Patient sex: M
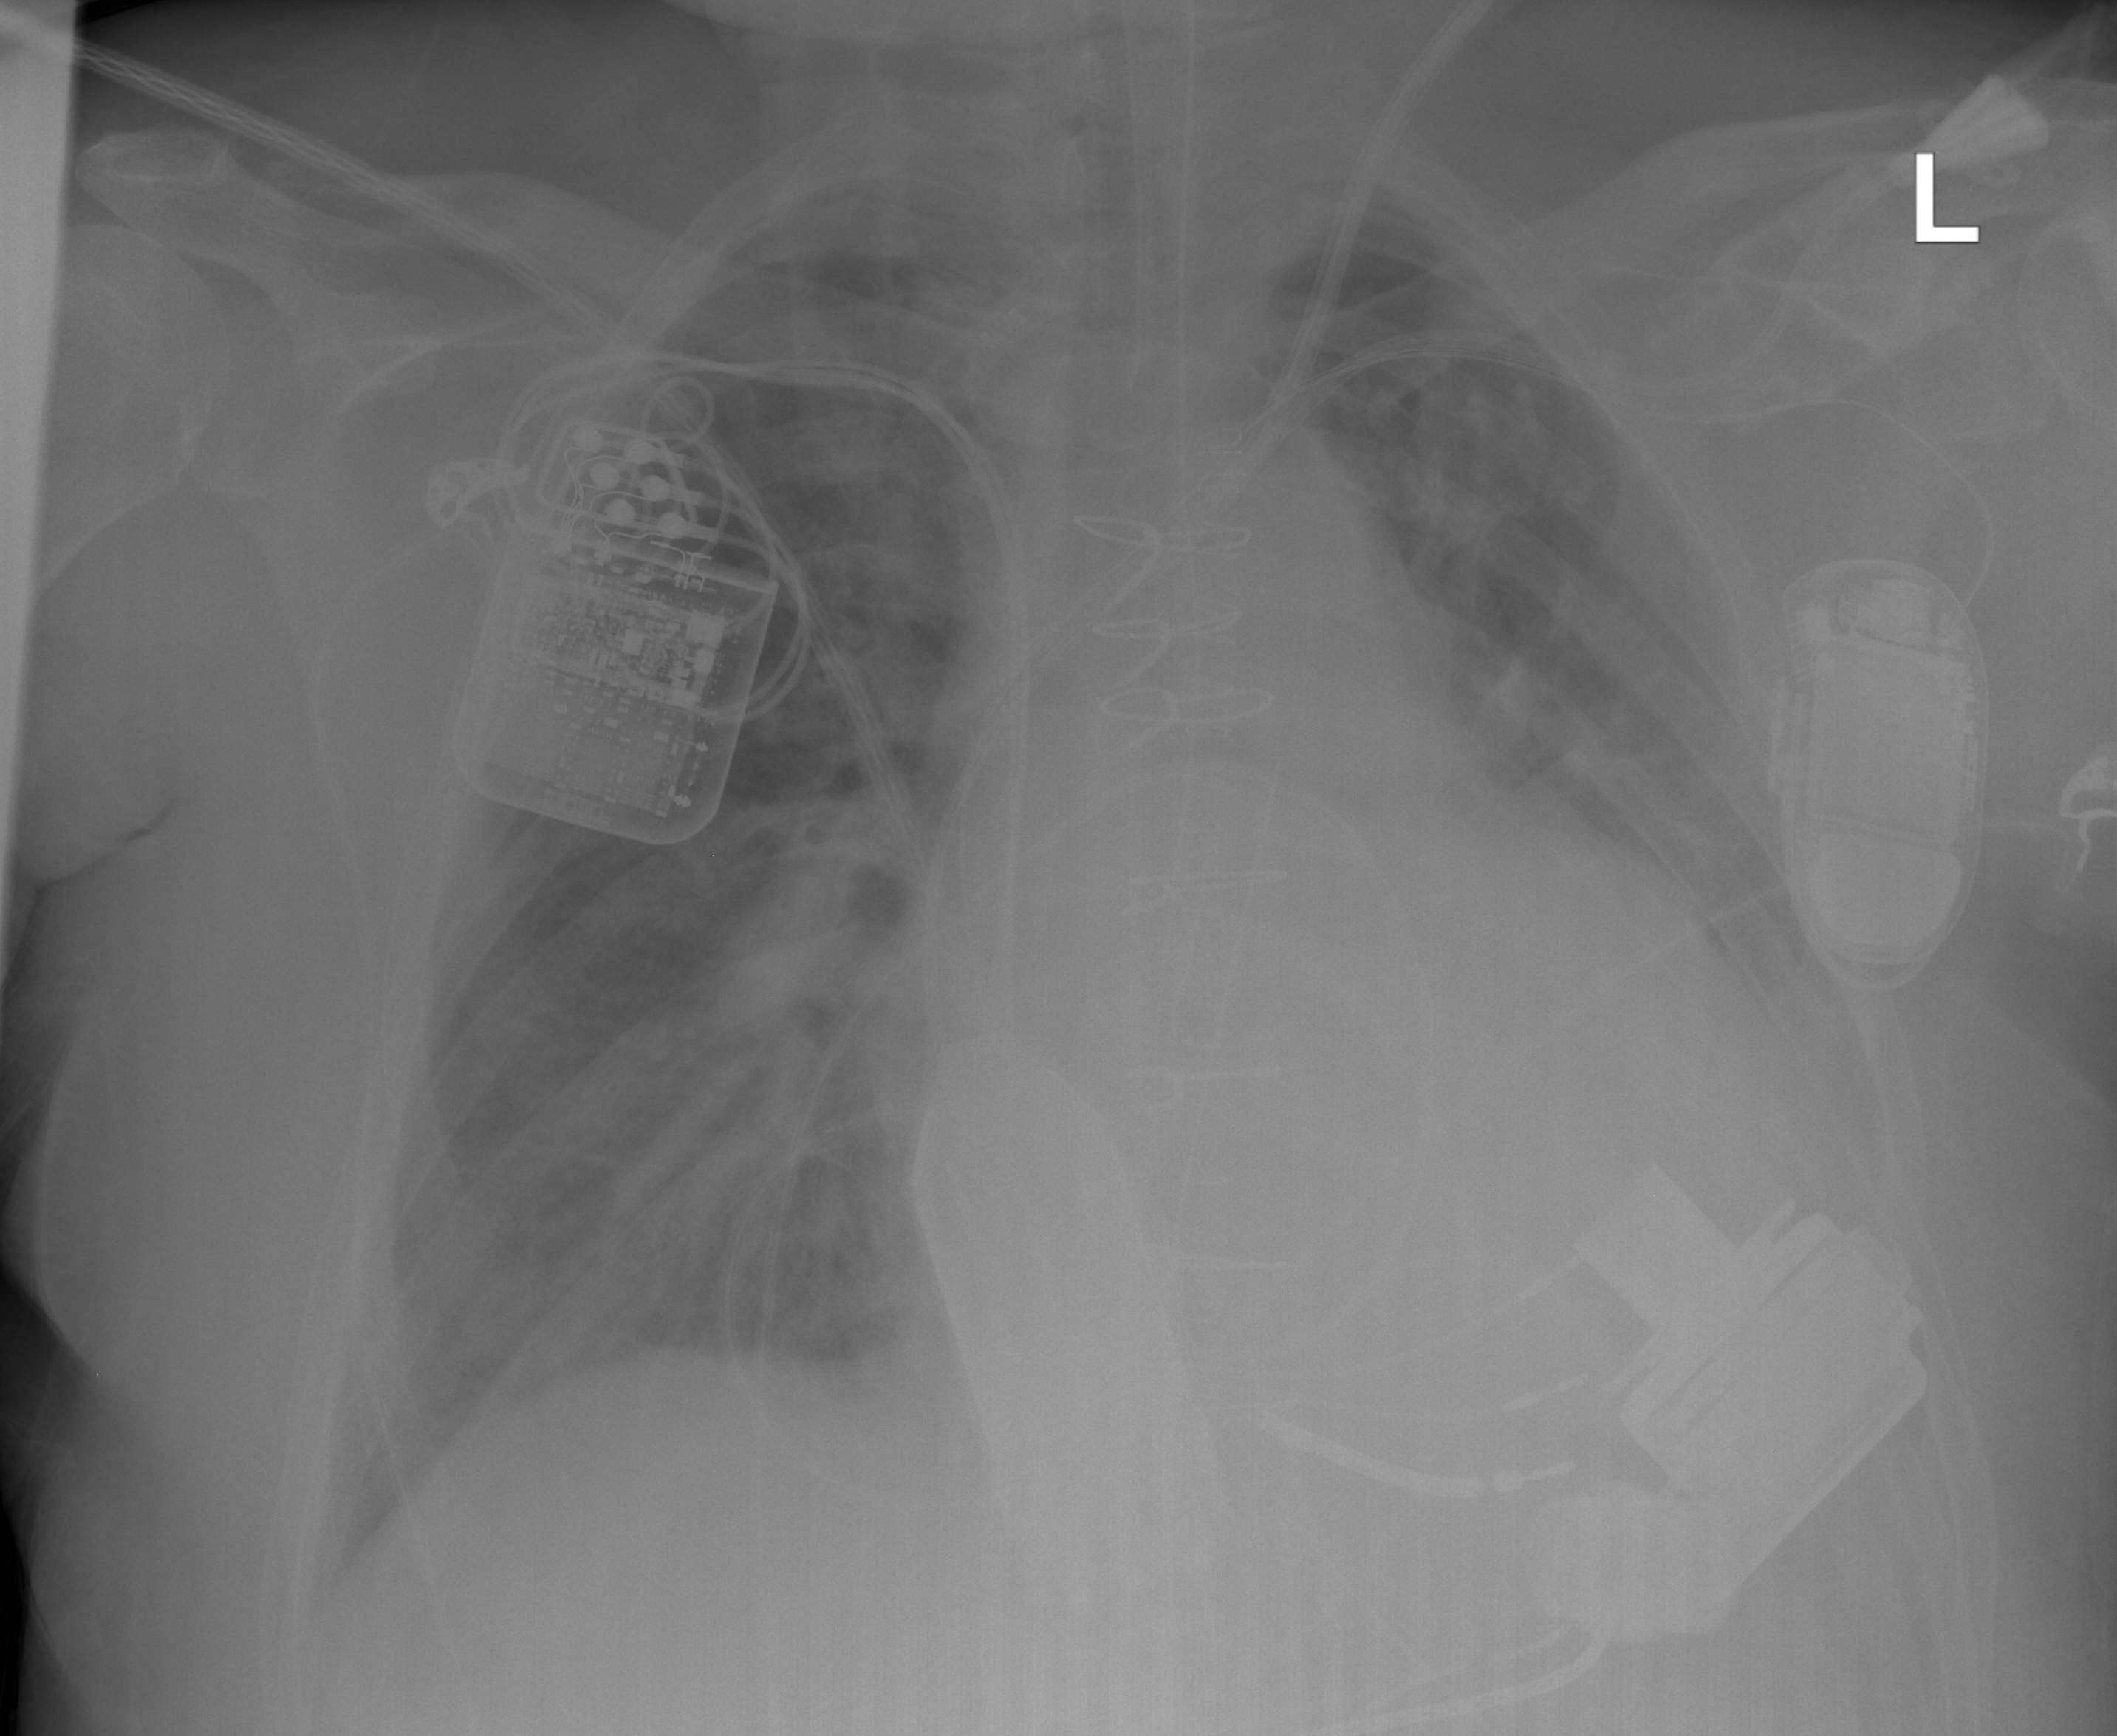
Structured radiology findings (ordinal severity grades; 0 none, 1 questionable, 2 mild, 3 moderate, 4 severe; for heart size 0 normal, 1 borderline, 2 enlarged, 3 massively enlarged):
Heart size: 3
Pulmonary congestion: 0
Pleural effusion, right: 2
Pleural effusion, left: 2
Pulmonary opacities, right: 2
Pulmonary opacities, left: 0
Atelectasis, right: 2
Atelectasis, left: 2